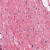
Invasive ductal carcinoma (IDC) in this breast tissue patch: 0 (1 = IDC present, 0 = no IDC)